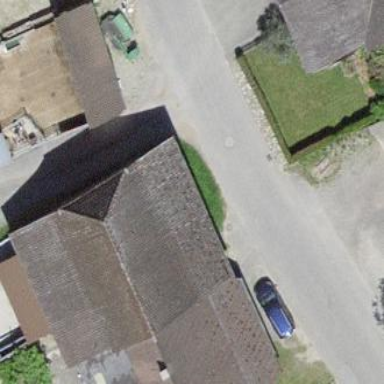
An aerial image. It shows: Farm building.